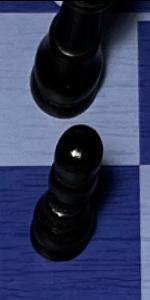
Label: Pawn_Black